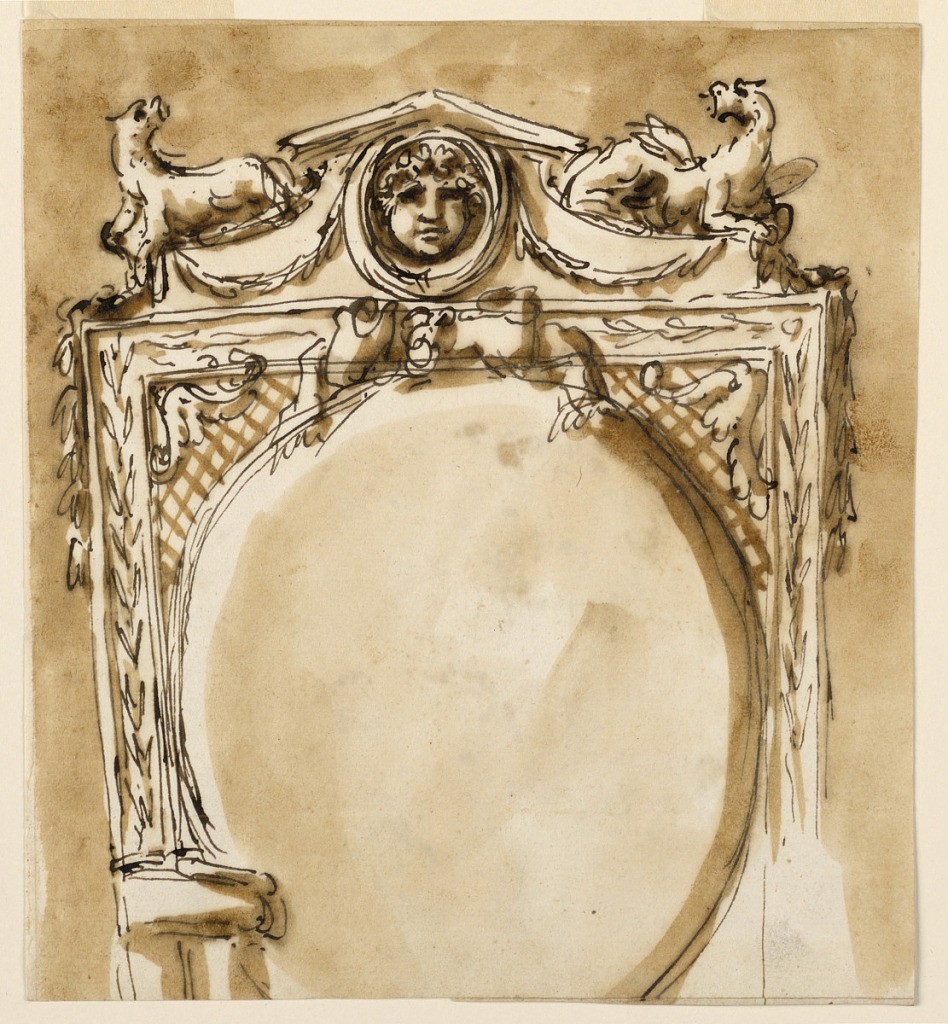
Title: Upper part of chair back
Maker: Giuseppe Barberi, Italian, 1746–1809
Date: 1746–1809
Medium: Pen and brown ink, brush and brown wash on off-white laid paper, lined
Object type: Drawing
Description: Upper part of chair back.